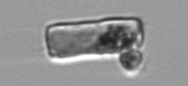
Label: Guinardia_delicatula